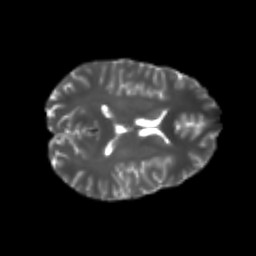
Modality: T2w
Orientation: axial
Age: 24
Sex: male
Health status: healthy
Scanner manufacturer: philips
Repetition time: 7.387 s
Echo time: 0.08599 s